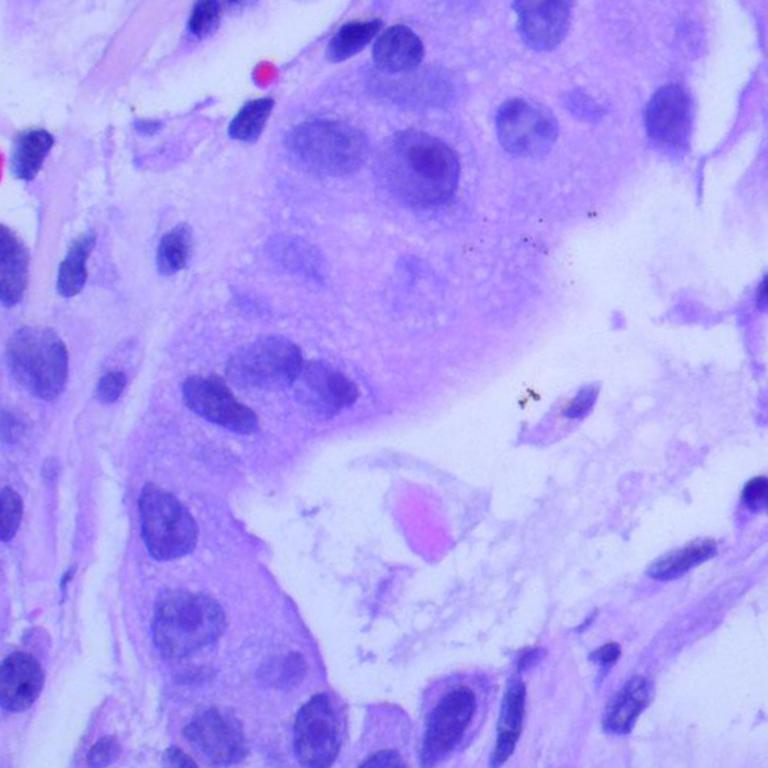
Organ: lung
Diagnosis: adenocarcinomas